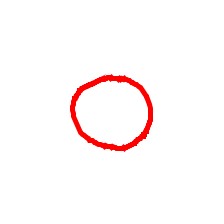
Shape: circle